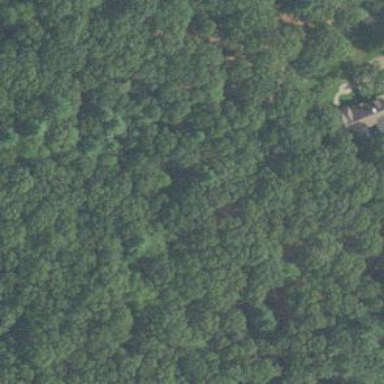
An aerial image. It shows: Mixed leaf woodland.